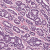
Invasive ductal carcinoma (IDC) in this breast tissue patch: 1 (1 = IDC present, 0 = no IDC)